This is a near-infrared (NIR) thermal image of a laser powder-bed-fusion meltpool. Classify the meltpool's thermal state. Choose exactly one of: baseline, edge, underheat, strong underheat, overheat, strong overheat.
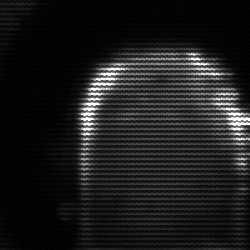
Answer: baseline